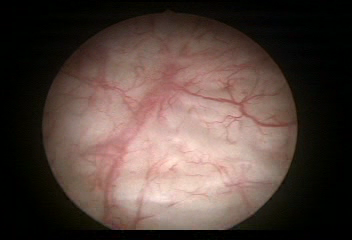
Modality: WLC
Class: Normal mucosa
Bladder cancer association: No